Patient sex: M
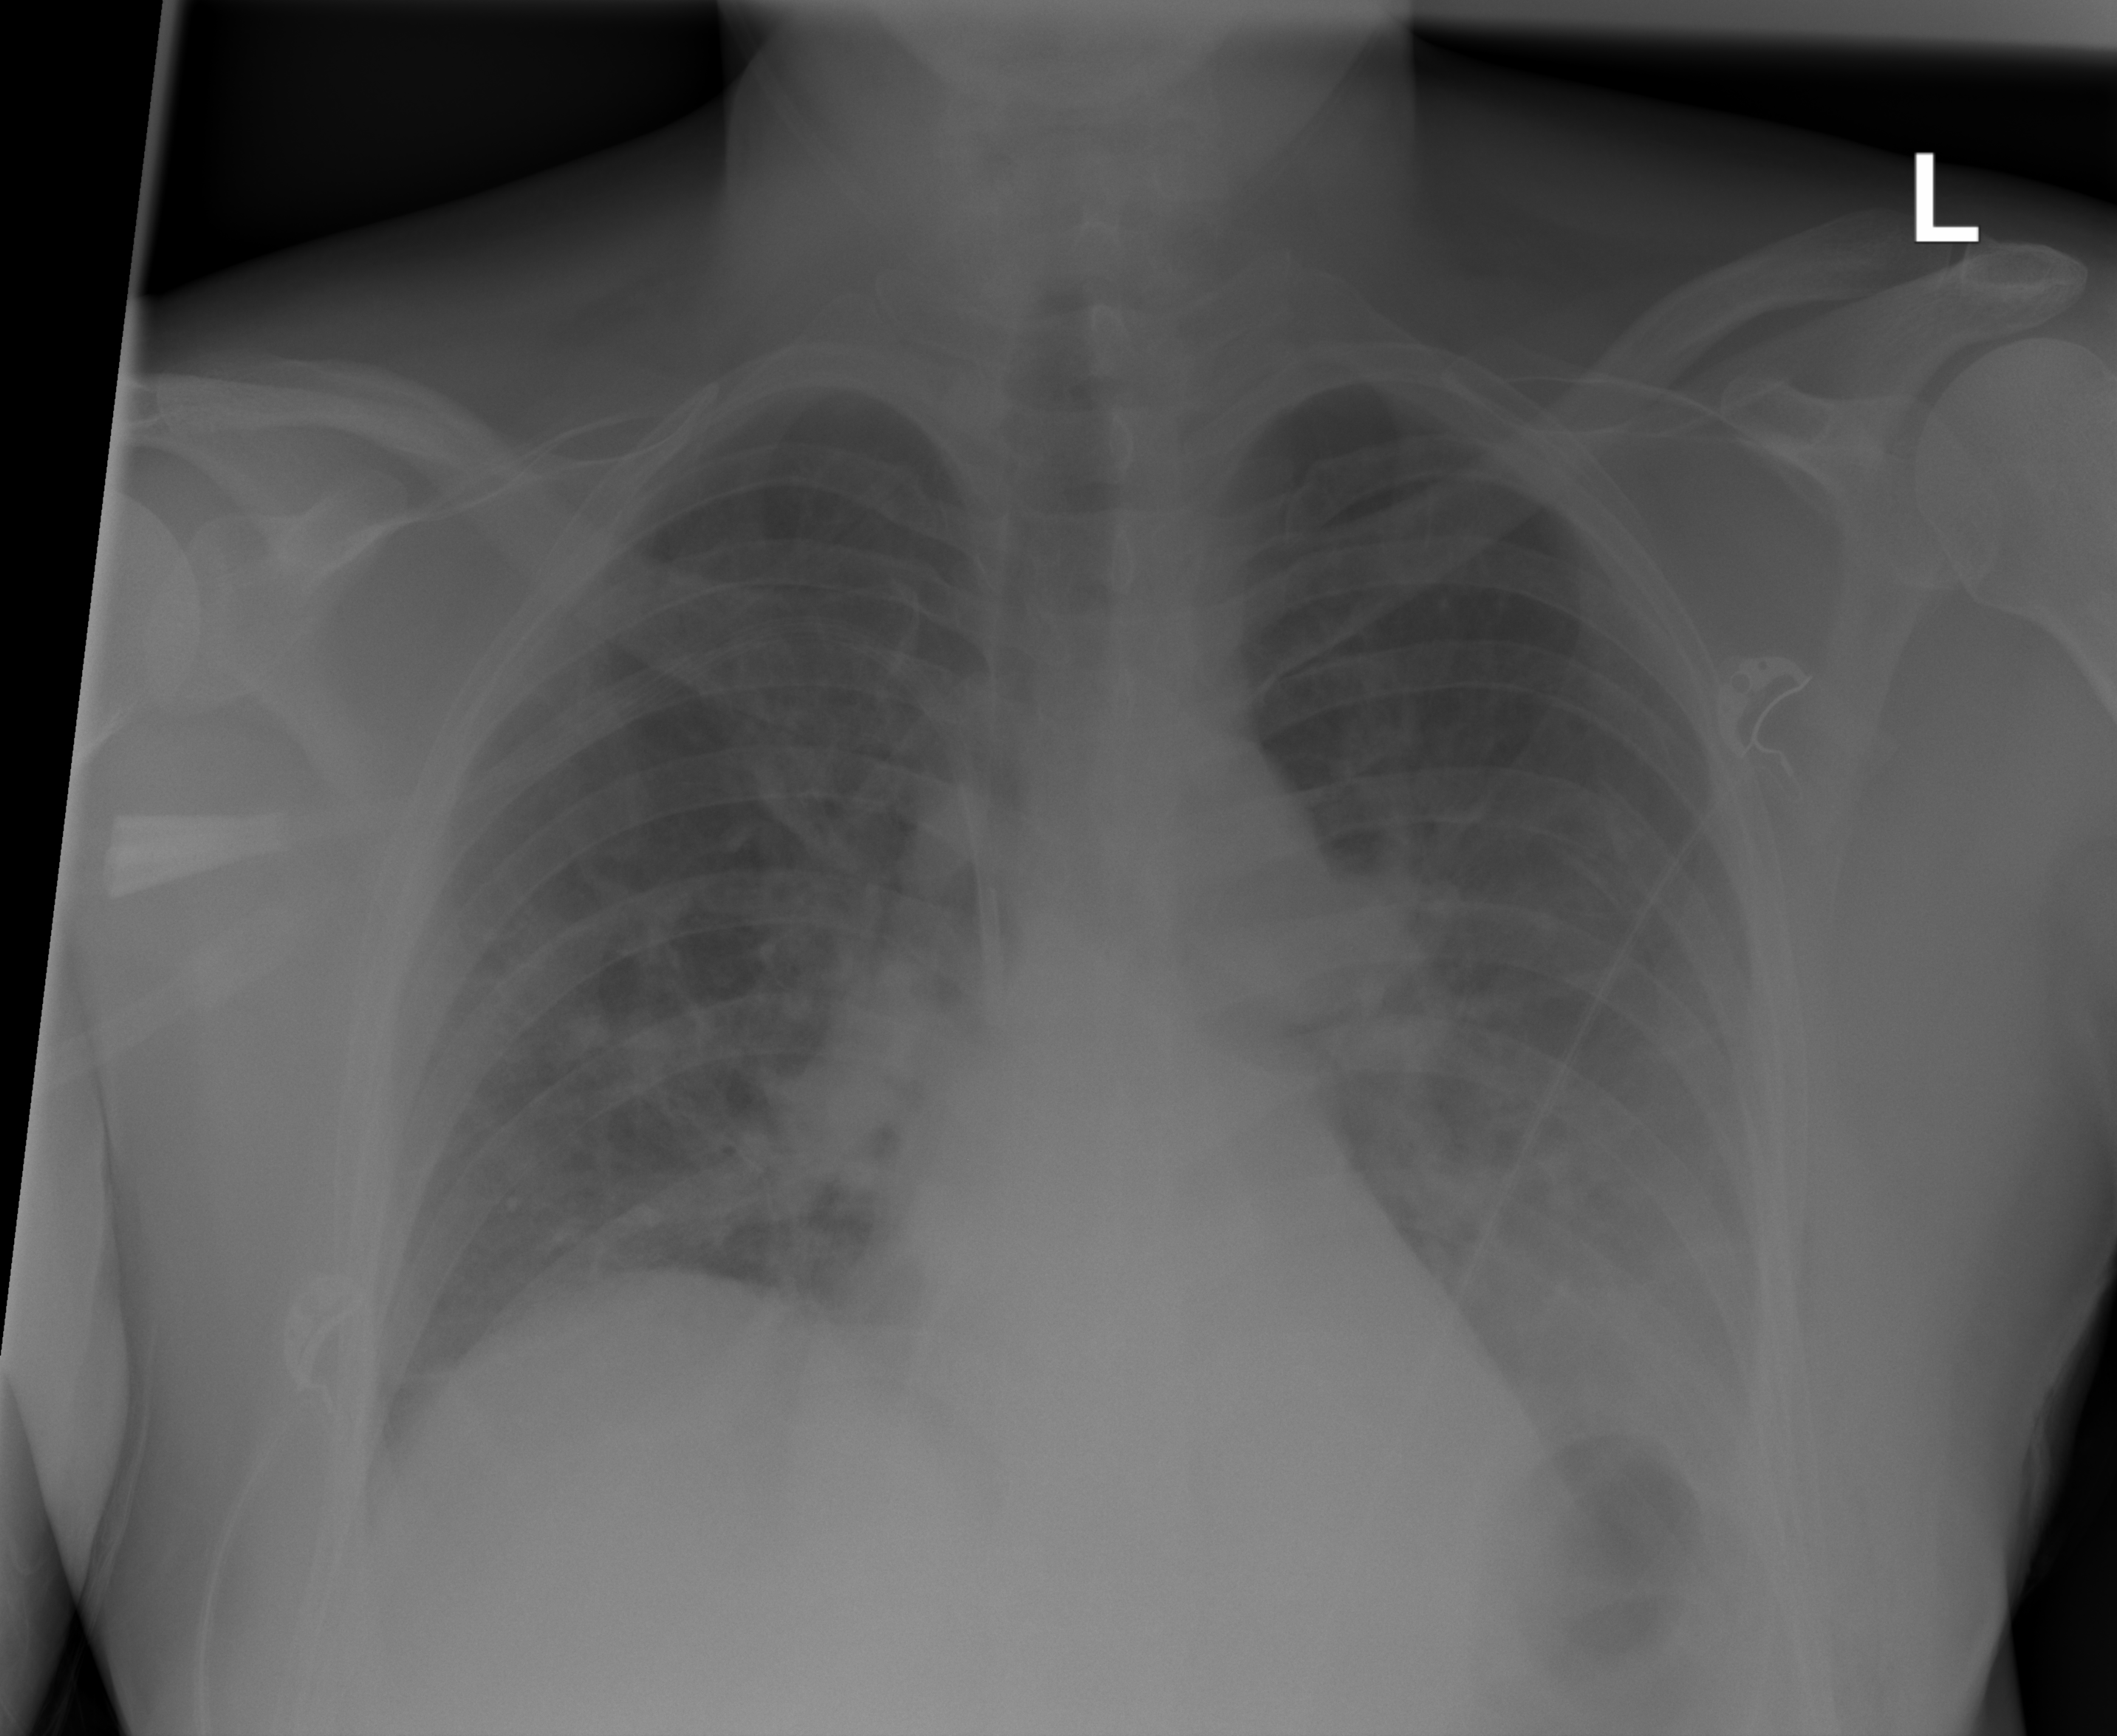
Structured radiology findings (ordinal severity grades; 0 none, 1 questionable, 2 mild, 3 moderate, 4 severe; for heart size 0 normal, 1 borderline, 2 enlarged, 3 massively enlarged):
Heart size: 0
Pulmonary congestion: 0
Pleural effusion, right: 0
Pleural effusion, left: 2
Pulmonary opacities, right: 0
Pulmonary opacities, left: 0
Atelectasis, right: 2
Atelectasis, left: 3